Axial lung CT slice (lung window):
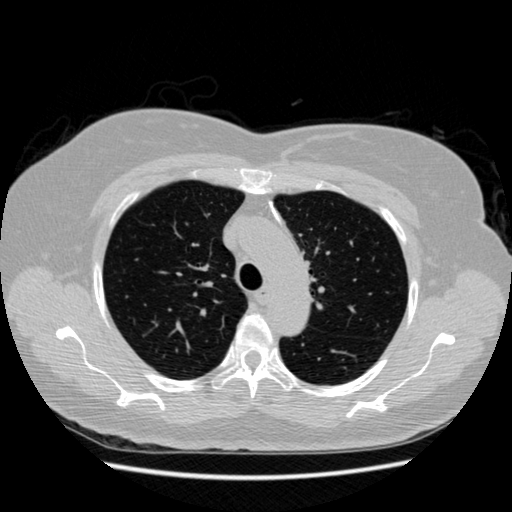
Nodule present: no